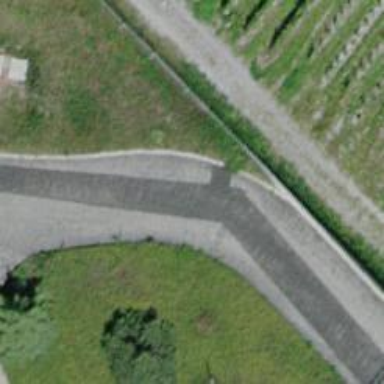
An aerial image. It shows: Service road with fine gravel surface.